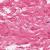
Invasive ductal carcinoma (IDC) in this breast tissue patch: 0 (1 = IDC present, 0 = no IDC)